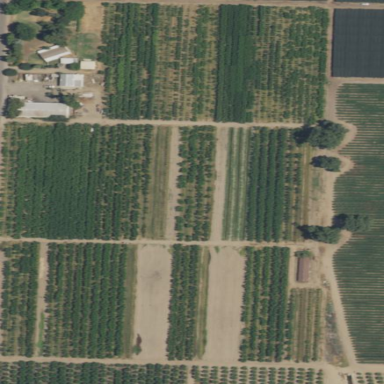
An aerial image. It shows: Orchard.